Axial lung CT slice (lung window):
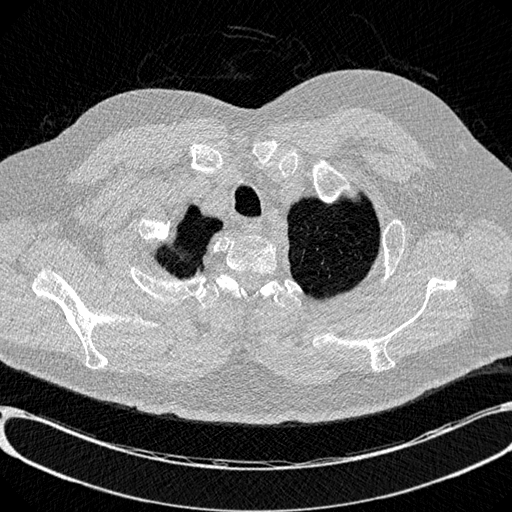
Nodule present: no